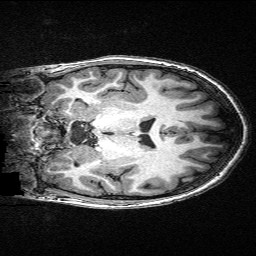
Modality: T1w
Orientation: coronal
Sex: male
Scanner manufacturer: siemens
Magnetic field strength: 3 T
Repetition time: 2.3 s
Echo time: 0.00336 s